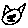
Label: cat